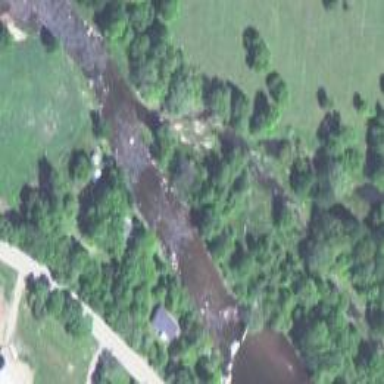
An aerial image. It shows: Rapids in the waterway.